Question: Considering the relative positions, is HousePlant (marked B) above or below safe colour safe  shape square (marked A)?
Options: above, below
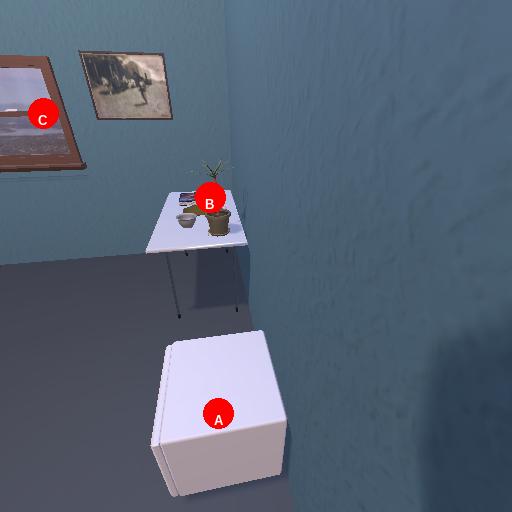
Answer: above